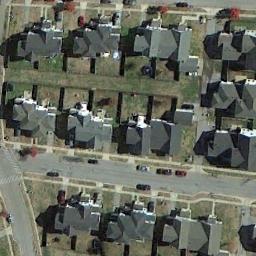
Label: medium_residential